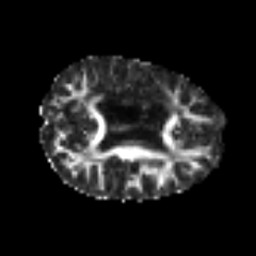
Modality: FA
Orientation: axial
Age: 31
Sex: female
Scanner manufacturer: siemens
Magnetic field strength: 3 T
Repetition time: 6.1 s
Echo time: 0.101 s